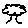
Label: tree